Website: macys
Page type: account-selection
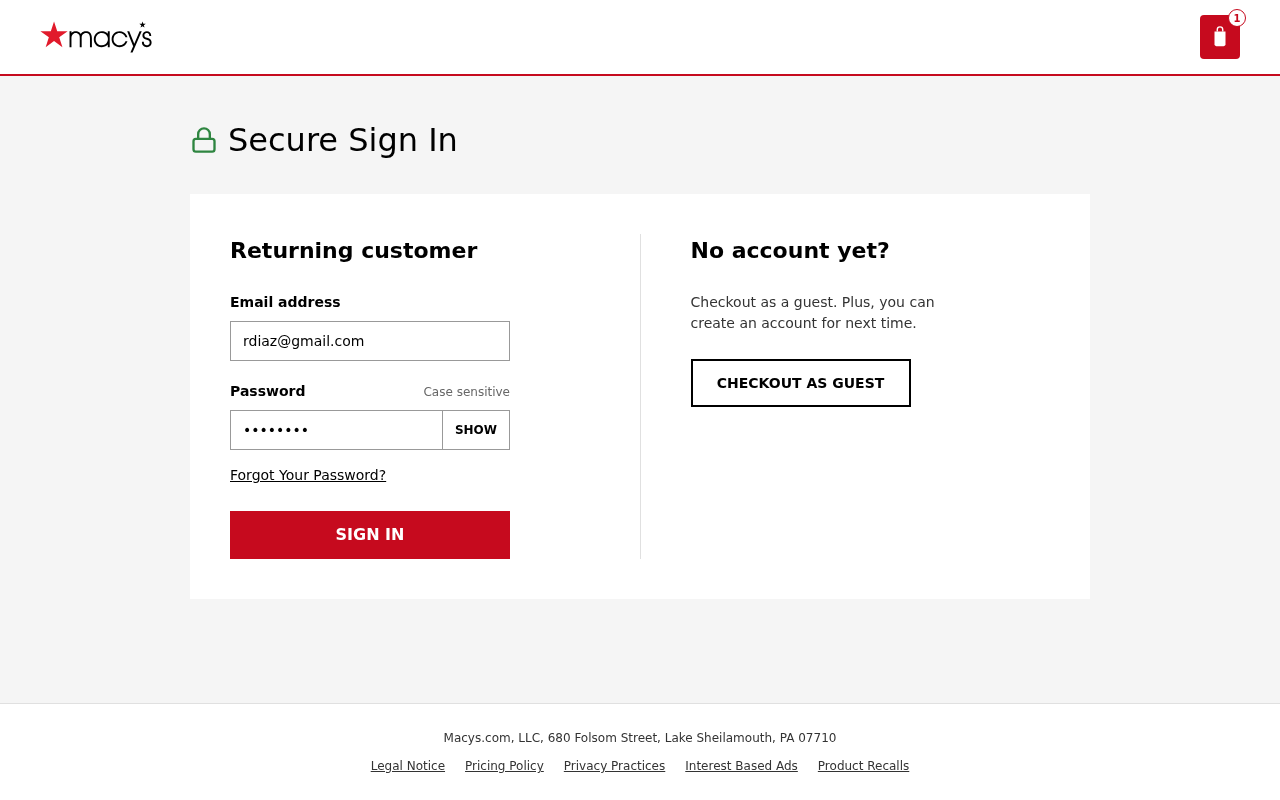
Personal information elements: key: PII_EMAIL
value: rdiaz@gmail.com
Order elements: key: ORDER_NUM_ITEMS
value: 1